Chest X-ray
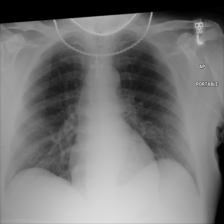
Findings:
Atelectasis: negative
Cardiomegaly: negative
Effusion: negative
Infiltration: negative
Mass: negative
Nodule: negative
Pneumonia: negative
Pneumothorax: negative
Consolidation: negative
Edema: negative
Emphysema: negative
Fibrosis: negative
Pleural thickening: negative
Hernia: negative